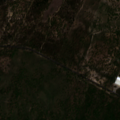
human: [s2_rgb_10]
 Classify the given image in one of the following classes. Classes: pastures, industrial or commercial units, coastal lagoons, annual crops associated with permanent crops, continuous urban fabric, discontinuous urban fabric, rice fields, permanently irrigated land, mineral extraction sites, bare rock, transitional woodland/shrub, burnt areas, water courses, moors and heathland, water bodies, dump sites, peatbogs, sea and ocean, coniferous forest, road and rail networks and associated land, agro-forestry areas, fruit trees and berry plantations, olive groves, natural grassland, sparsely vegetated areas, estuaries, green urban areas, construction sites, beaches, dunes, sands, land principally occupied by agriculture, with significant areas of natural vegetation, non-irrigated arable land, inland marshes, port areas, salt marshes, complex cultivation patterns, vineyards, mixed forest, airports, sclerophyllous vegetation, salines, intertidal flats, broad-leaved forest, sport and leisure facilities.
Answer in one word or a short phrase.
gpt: continuous urban fabric